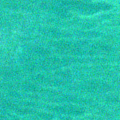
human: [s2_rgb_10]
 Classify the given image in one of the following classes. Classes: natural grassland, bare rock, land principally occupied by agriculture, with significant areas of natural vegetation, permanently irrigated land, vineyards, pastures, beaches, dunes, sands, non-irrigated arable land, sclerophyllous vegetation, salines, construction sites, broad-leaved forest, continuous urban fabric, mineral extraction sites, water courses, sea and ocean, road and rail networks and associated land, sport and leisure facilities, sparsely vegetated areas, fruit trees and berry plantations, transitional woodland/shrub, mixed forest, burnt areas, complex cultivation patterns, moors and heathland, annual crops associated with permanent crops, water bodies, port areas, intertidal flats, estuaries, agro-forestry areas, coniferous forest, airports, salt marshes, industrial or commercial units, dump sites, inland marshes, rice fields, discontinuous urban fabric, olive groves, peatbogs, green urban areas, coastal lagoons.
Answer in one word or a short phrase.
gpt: sea and ocean